Aerial crown-view tile of a tropical tree (Barro Colorado Island, Panama), acquired 20250715:
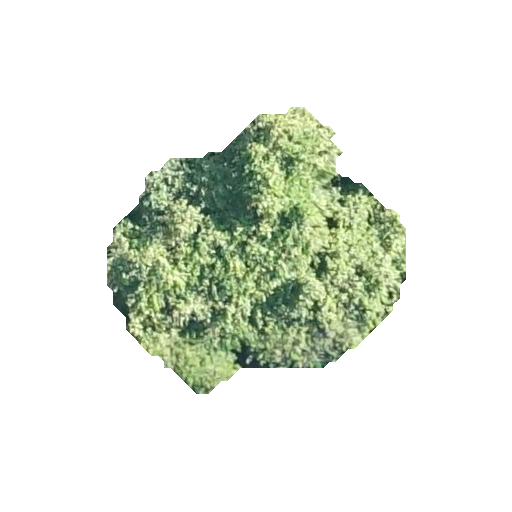
Species: Luehea seemannii
GBIF accepted scientific name: Luehea seemannii
Crown area: 84.995 m²